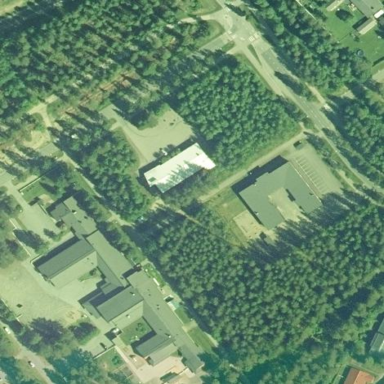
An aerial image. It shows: School.